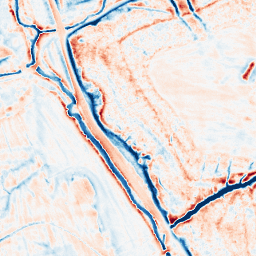
Category: edge_preserving
Decomposition family: guided
Decomposition parameters: radius: 4
eps: 0.01
Upsampling method: sinc_hamming
Upsampling parameters: scale: 4
kernel_size: 8
Upsampling scale: 4